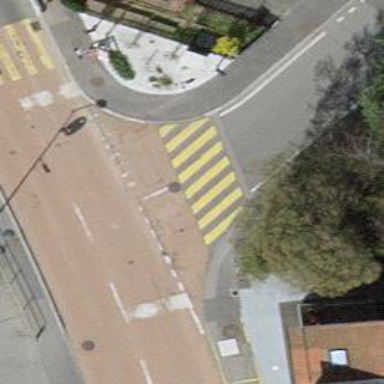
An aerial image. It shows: Marked road crossing.